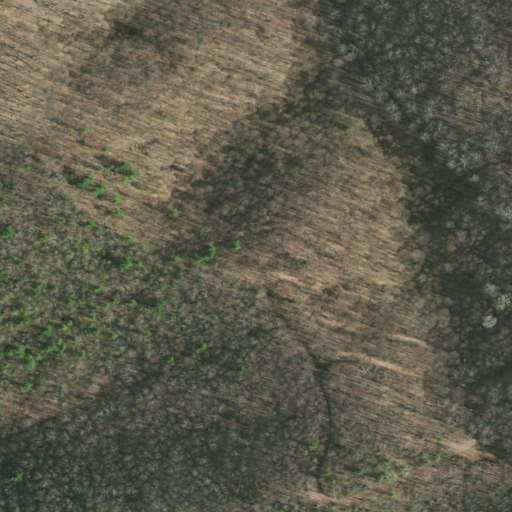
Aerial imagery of ridge(s) in Tennessee named Marriage Ground Ridge containing deciduous forest and mixed forest